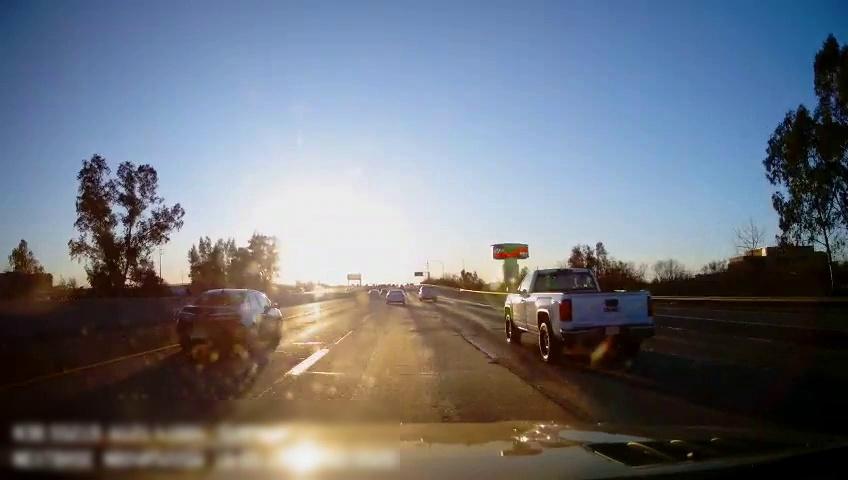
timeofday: Day
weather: Sunny
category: Drivable Space
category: Vehicles | Truck
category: Vehicles | Car
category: Vehicles | Car
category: Vehicles | Car
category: Vehicles | SUV
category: Lanes | Alternate Lane
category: Lanes | Alternate Lane
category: Lanes | Current Lane
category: Lanes | Alternate Lane
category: Lanes | Alternate Lane
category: Traffic | Signs